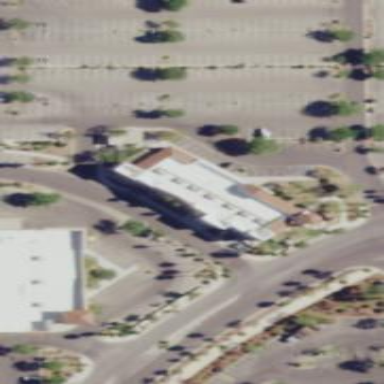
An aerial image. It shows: Commercial building.